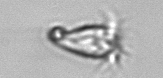
Label: Paratontonia_gracillima